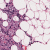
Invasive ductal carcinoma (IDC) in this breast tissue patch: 1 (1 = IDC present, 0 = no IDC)